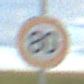
Verkehrszeichen: Geschwindigkeit80
Umgebung: Outdoor, RoadRail
Tageszeit: SunriseSunset
Wetter: PartlyCloudy
Licht: Natural
Jahreszeit: NotSpecified
Kontrast: MediumContrast